Field crop: maize
Growth stage: 2
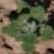
Species: chenopodium